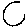
Label: moon